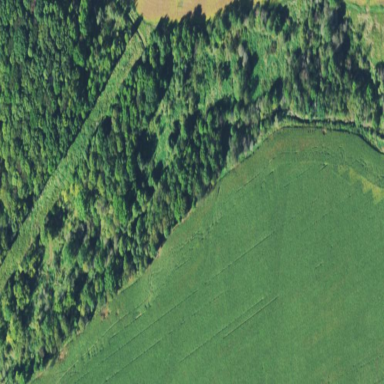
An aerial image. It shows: Beautiful woodland area.